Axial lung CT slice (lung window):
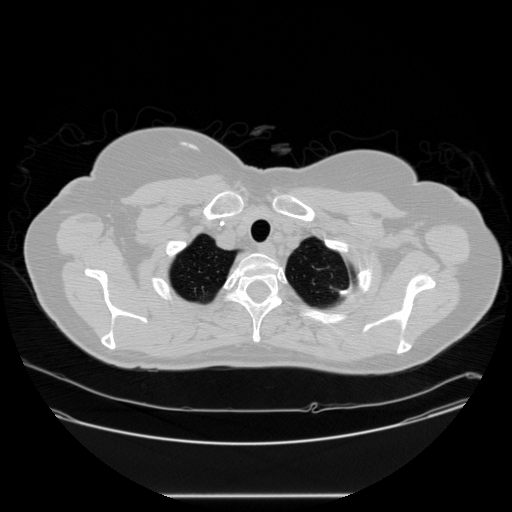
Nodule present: no